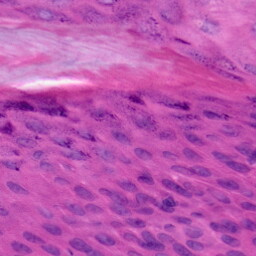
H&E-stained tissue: Skin